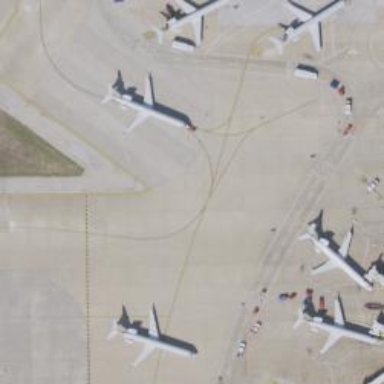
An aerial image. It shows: View of taxiway at the airport.